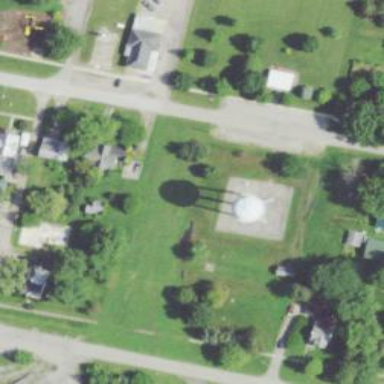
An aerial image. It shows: Water tower that is man-made.